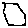
Label: hexagon